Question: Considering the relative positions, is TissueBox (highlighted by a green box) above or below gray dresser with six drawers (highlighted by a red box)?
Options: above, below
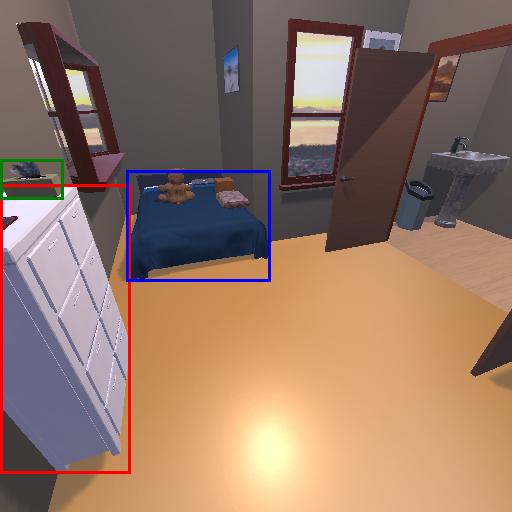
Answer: above